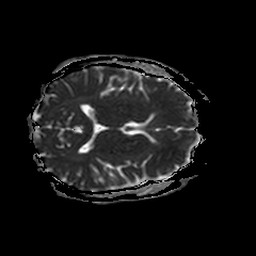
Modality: ADC
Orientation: axial
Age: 65
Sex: female
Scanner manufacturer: philips
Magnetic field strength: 3 T
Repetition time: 3.076 s
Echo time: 0.076 s